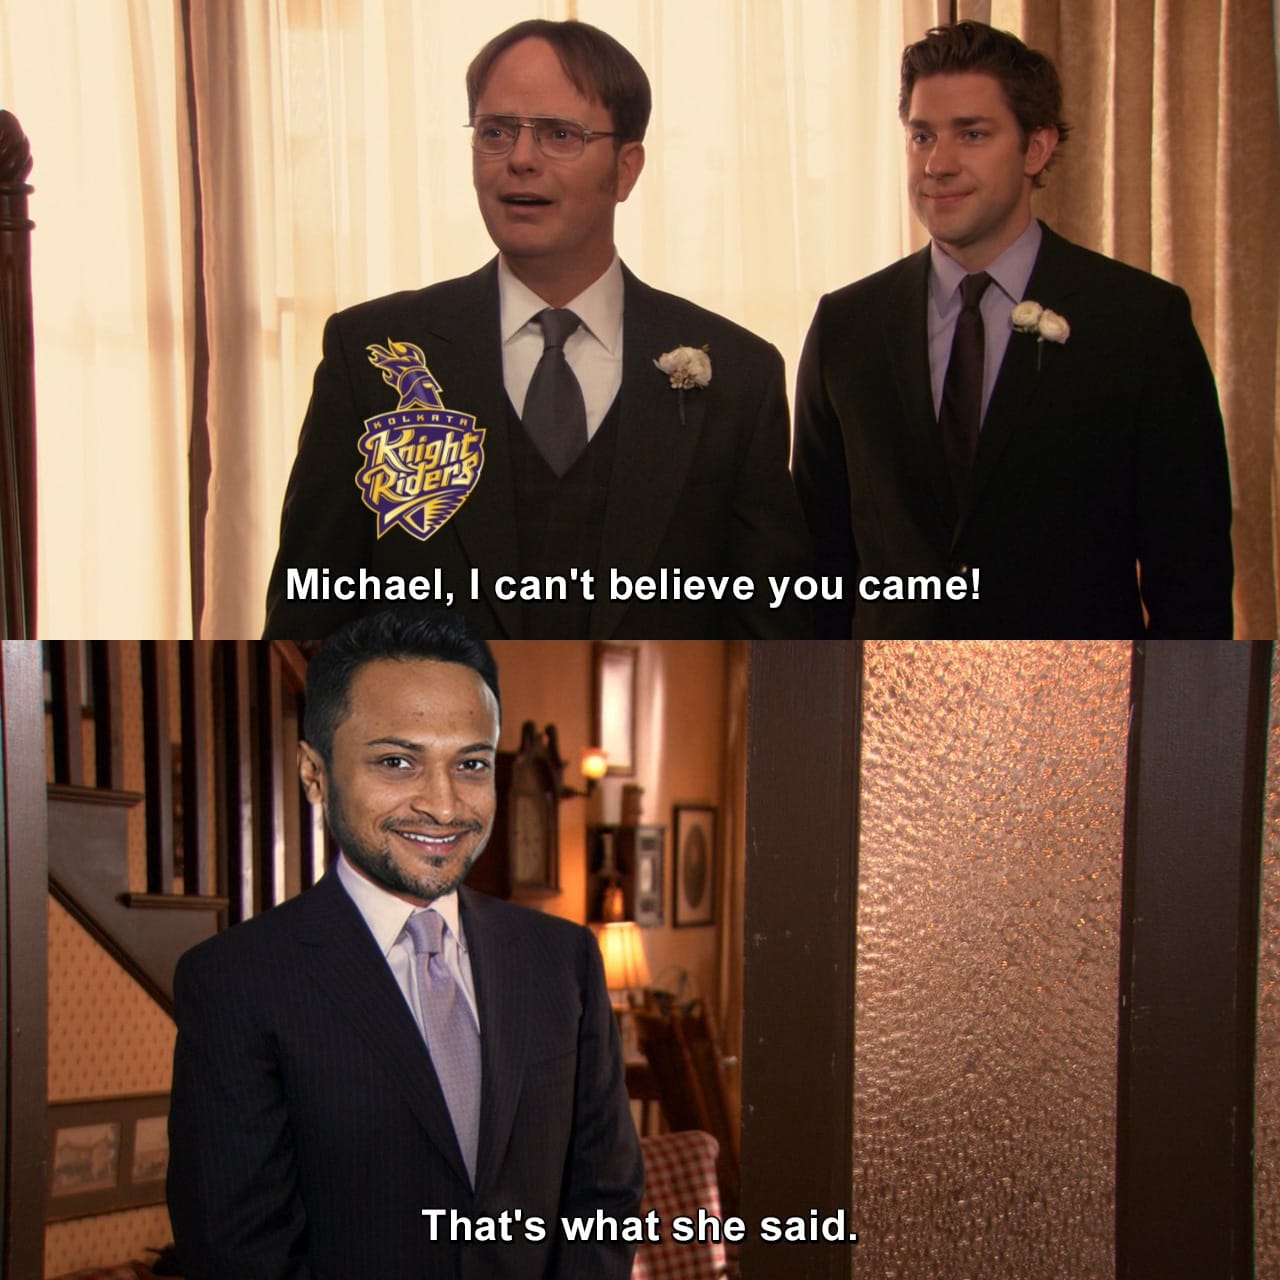
Caption: Michael, I can't believe you came !     That's what she said.
Label: non-hate